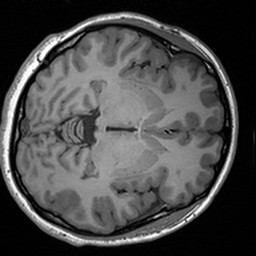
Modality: T1w
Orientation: axial
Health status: healthy
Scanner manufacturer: siemens
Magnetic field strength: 3 T
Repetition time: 1.9 s
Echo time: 0.00227 s